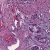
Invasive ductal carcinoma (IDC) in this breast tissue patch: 1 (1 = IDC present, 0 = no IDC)